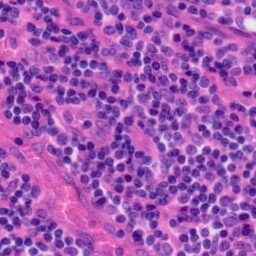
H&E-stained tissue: Tonsil